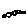
Label: bird